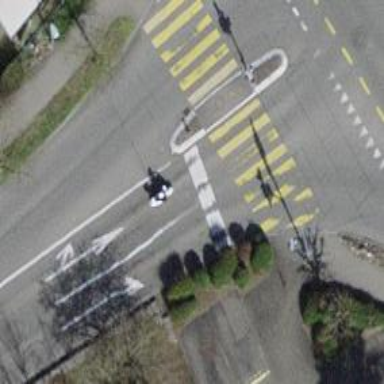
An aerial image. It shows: Road with traffic signals.